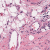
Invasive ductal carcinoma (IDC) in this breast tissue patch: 0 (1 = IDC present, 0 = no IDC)